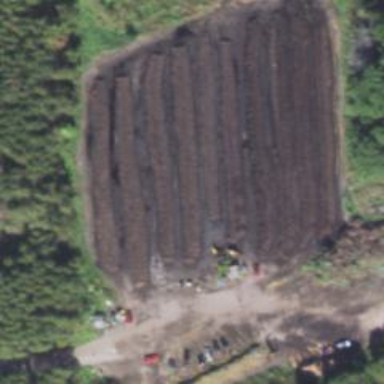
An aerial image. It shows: Recycling facility for green and garden waste.